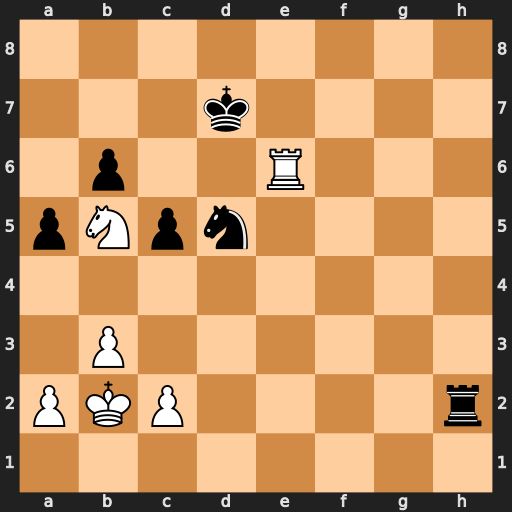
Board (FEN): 8/3k4/1p2R3/pNpn4/8/1P6/PKP4r/8
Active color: w
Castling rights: -
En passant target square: -
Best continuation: Rd6+ Kc8 Rxd5